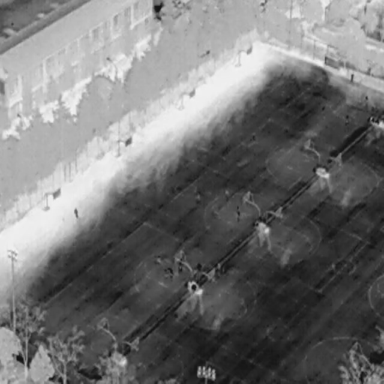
There are 12 People in the infrared image.